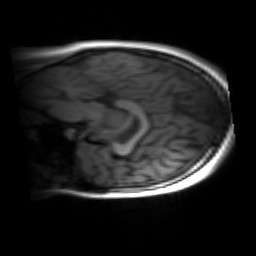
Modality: inplaneT1
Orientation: sagittal
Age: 23
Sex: female
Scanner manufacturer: siemens
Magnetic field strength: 3 T
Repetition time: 1.2 s
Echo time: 0.00251 s